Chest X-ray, AP view. Patient: 60 years old, sex F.
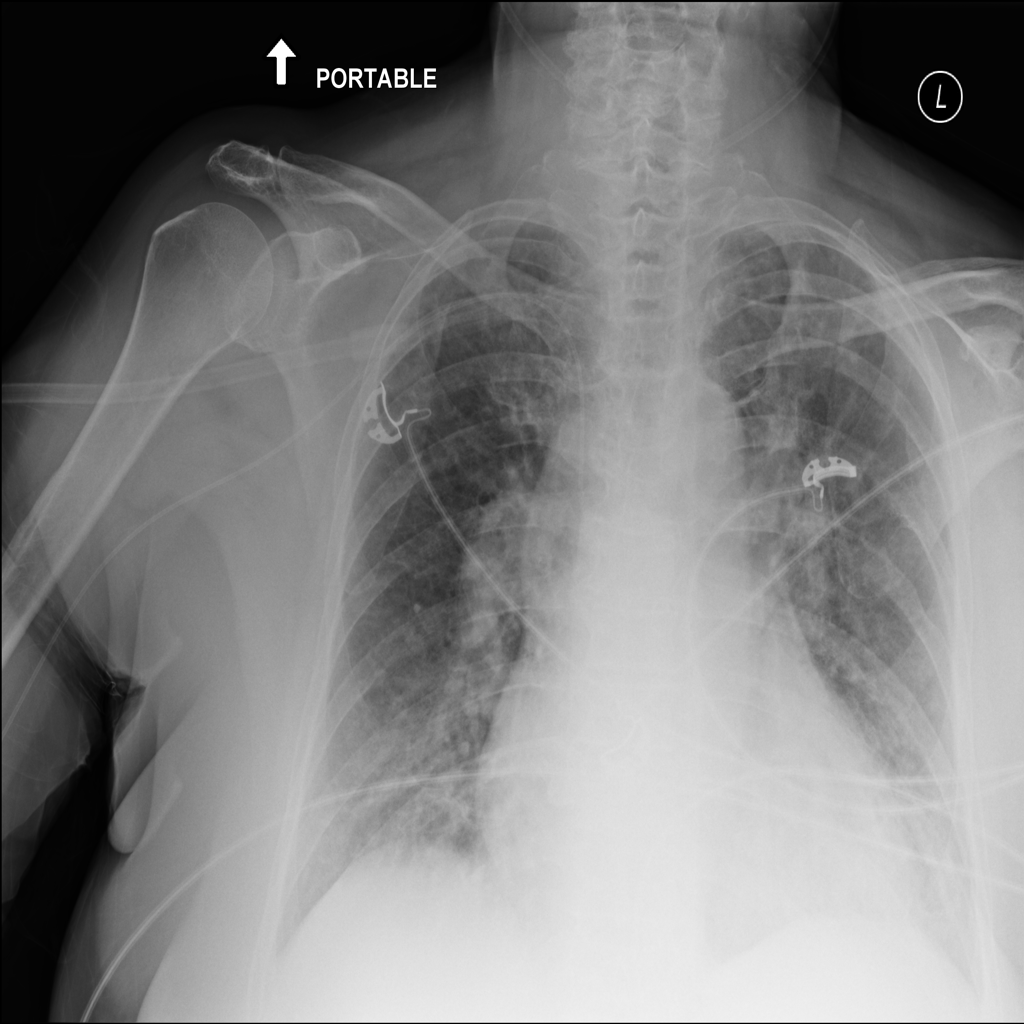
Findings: Cardiomegaly, Fibrosis